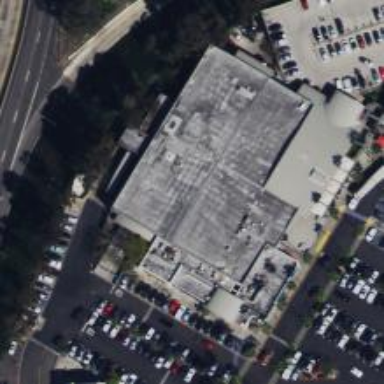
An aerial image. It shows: Pharmacy related to healthcare.